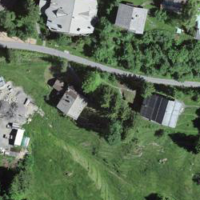
EUNIS habitat code: 26
Species observed at this site:
Oxalis acetosella
Angelica sylvestris
Silene dioica
Macroglossum stellatarum